Question: I am new to HTML5 and CSS3 so apologies if this is a stupid question...
Looking at the image below, what I am trying to do is have something where the page is split 50 / 50, if the user clicks on the top arrow the top part shrinks and the bottom takes most of the space, alternatively if the user clicks the bottom arrow to shrink the bottom then the top takes most of the space
I can't figure out what to do, please help

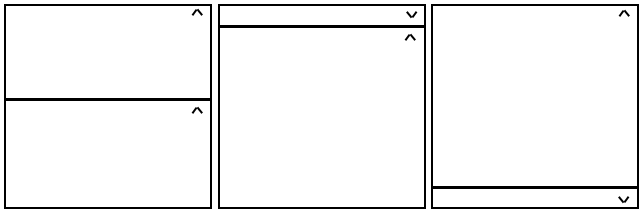
Answer: Hi Please find the working <URL>
'''
<div id="accordion">
<h3>Section 1</h3>
<div>
<p>
Mauris mauris ante, blandit et, ultrices a, suscipit eget, quam. Integer
ut neque. Vivamus nisi metus, molestie vel, gravida in, condimentum sit
amet, nunc. Nam a nibh. Donec suscipit eros. Nam mi. Proin viverra leo ut
odio. Curabitur malesuada. Vestibulum a velit eu ante scelerisque vulputate.
</p>
</div>
<h3>Section 2</h3>
<div>
<p>
Sed non urna. Donec et ante. Phasellus eu ligula. Vestibulum sit amet
purus. Vivamus hendrerit, dolor at aliquet laoreet, mauris turpis porttitor
velit, faucibus interdum tellus libero ac justo. Vivamus non quam. In
suscipit faucibus urna.
</p>
</div>
</div>
$( "#accordion" ).accordion();
'''